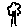
Label: tree